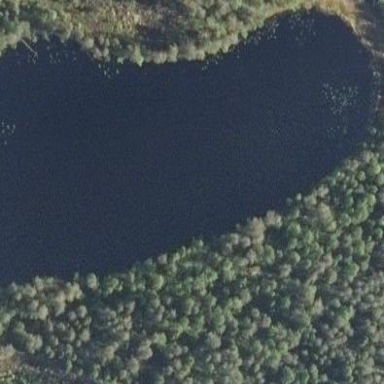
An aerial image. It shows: Serene view of water in the natural setting.